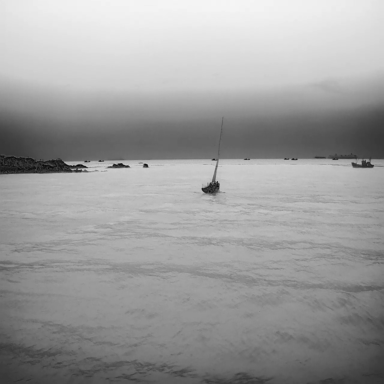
There are ten objects shown in the infrared image, including eight bulk_carriers, a fishing_boat, and a sailboat.